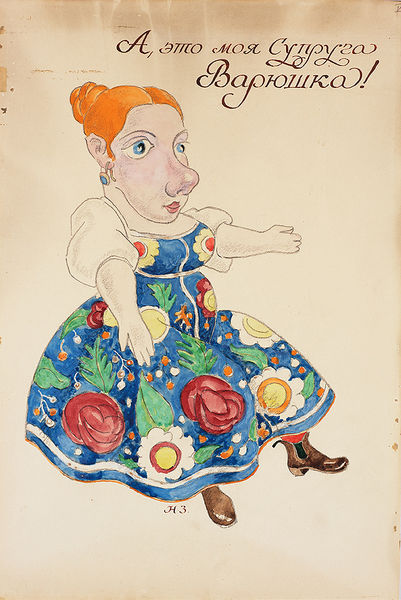
Titel: Petrushka's wife Variushka, Petrushka's wife Variushka
Künstler: Nikolai Vasilevich Zaretskii
Standort: Amherst (Massachusetts, USA)
Institution: Mead Art Museum, Amherst College
Schlagwörter: blue, hands, red, white, blouse, dress, face, green, hair, nose, painting, skirt, woman, yellow, flowers, maid, print, flower, ear, orange, eyes, drawing, paper, mouth, cartoon, boots, blue eyes, arms, ink, pencil, earring, earrings, floral, gypsy, rose, ginger, redhead, colour, caligraphy, dance, dancing, russia, russian, text, sleeves, blonde, ugly, daisy, doll, puppet, bohemian, flyer, large nose, toy, siting, feet shoes, jewlry, cariacture, fose, orange hair, flier